Question: I have gridview which contains merged cell and columns.
I am trying to devide one cell in to separate sections but had no luck.
Basically below image show what I am trying to achieve.

Currently I have the first picture structure and I want it to be like second picture. (In image I have only separated the columns in first 2 rows only, but I expect it to be in whole grid.)
Basically from column 2 and other will contain a date as heading. So I want the the difference of two days to be split in to separate sections.
eg
'''
Col2(1/1/2012) | Col3(7/1/2012)
This col will split |
in to 6 sections (7-1) |
'''
Any help is appreciate!!
Thanks
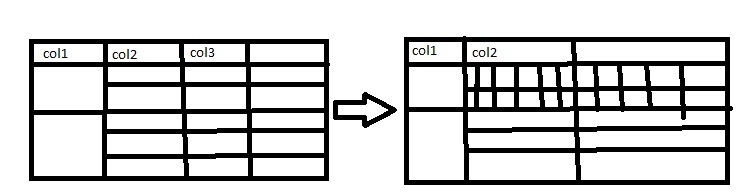
Answer: I have achieved it by merging the row data for the first row.
I have added new columns according to the date difference and for one set of date difference, I added the same column header which will merge them together.